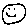
Label: smiley face